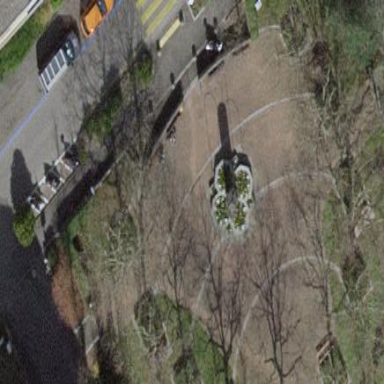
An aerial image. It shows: Lovely park for leisure and relaxation.